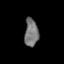
Tissue: prostate
Cell type: T cells
Senescence score: 0.348
Nuclear area (px): 370
Mean DAPI intensity: 119.195